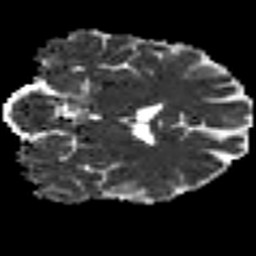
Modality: MD
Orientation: coronal
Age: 47
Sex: male
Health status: ill
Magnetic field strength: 3 T
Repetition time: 9 s
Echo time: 0.093 s